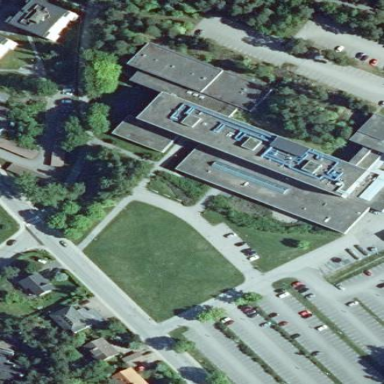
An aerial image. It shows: College building.